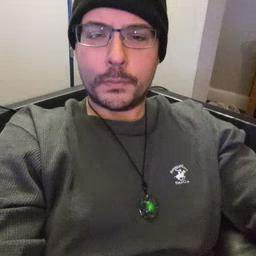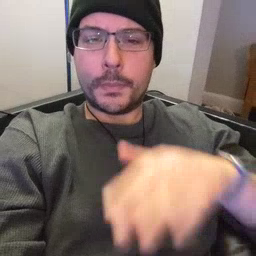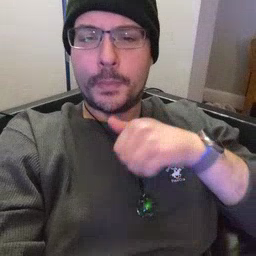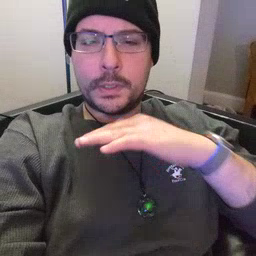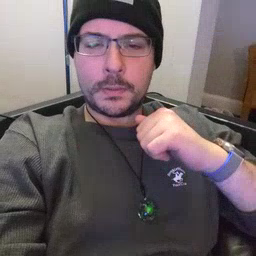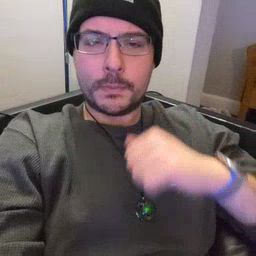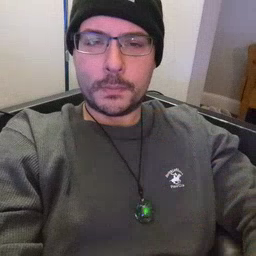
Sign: mitten